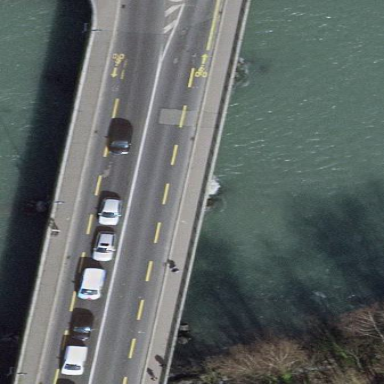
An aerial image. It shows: Man-made bridge.